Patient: sex M, age 83
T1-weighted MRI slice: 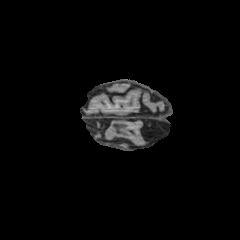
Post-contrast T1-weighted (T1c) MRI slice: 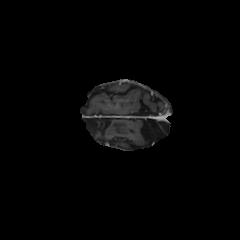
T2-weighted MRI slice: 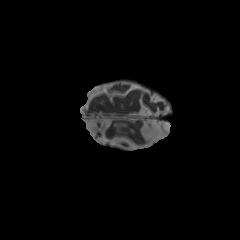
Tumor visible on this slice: no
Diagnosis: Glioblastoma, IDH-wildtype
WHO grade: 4